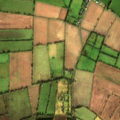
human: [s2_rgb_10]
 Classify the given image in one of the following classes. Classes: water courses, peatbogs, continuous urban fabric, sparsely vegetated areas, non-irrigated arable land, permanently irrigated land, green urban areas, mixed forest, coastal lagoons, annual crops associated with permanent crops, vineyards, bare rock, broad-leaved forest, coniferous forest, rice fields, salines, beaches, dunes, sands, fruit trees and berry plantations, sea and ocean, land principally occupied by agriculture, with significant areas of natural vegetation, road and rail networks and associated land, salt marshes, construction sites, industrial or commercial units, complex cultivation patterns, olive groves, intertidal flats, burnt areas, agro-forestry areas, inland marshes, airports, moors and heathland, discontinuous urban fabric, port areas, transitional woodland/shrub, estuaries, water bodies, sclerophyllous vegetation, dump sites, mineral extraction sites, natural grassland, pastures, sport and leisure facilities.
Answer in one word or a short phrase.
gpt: non-irrigated arable land, pastures, transitional woodland/shrub